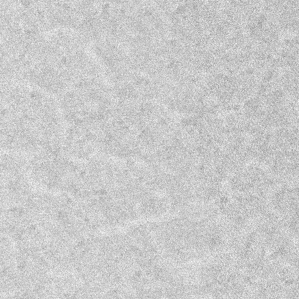
Label: frost